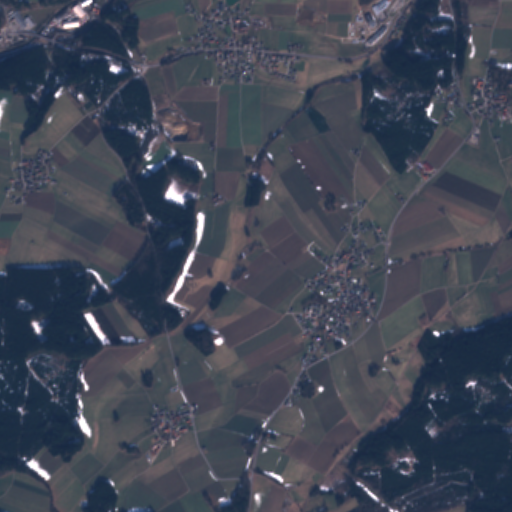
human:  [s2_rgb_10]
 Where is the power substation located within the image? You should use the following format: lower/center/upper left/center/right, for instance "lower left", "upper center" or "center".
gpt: The power substation is located in the upper right of the image.
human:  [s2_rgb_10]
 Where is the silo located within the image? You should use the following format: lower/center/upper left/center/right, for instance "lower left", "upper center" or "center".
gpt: The silo is located in the upper left of the image.
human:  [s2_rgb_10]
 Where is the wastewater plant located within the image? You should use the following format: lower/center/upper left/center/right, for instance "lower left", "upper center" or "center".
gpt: The wastewater plant is located in the upper left of the image.
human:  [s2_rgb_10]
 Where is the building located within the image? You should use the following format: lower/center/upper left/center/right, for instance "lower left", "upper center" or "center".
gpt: There is no building in the image.